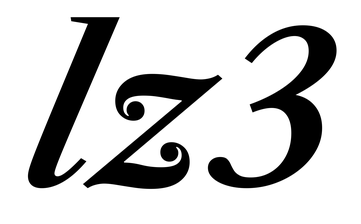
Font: LibreCaslonText-Italic_SemiBold_Italic